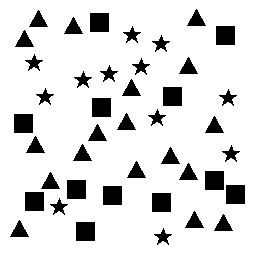
Squares: 12
Triangles: 18
Stars: 12
Total shapes: 42